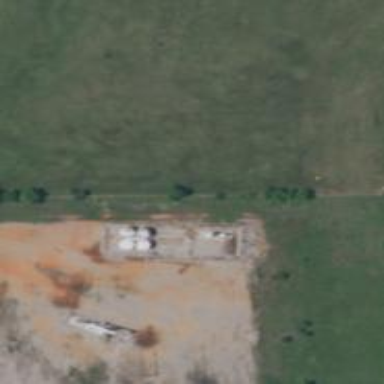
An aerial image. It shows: Storage tank with man-made structure.